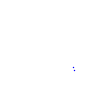
Particle: proton